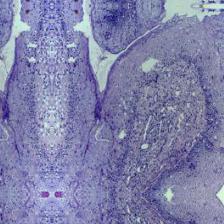
Diagnosis: Normal